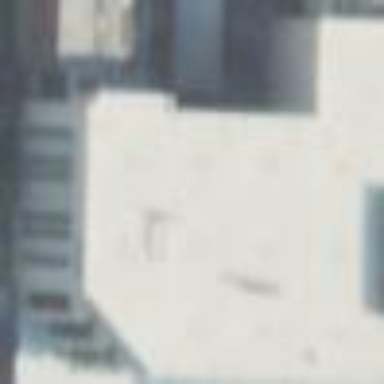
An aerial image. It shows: Hospital building with flat roof.